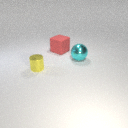
large cyan metal sphere in front of large red rubber cube